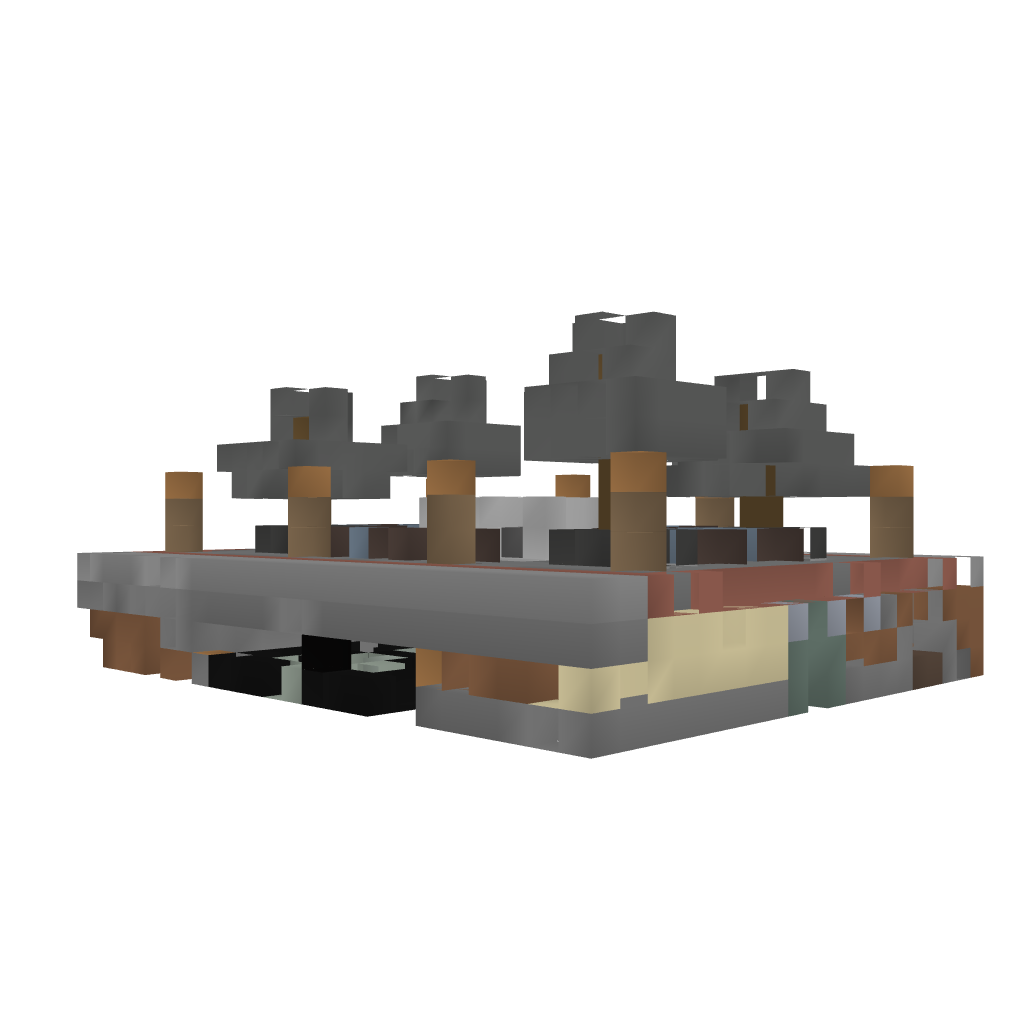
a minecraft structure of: Square (updated)